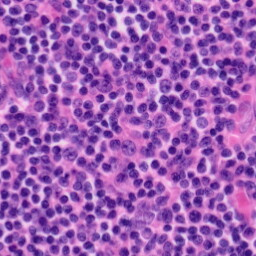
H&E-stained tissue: Tonsil